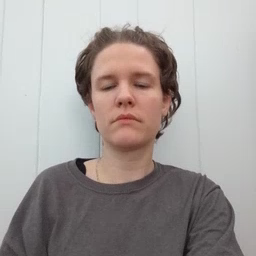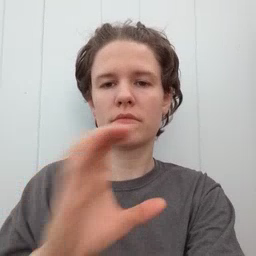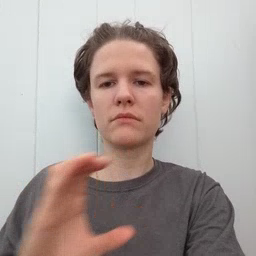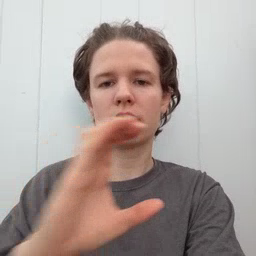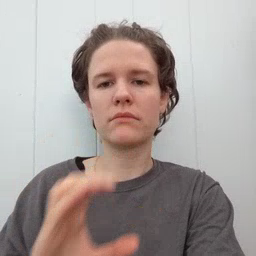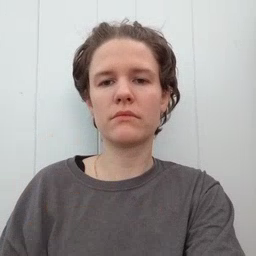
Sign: chocolate